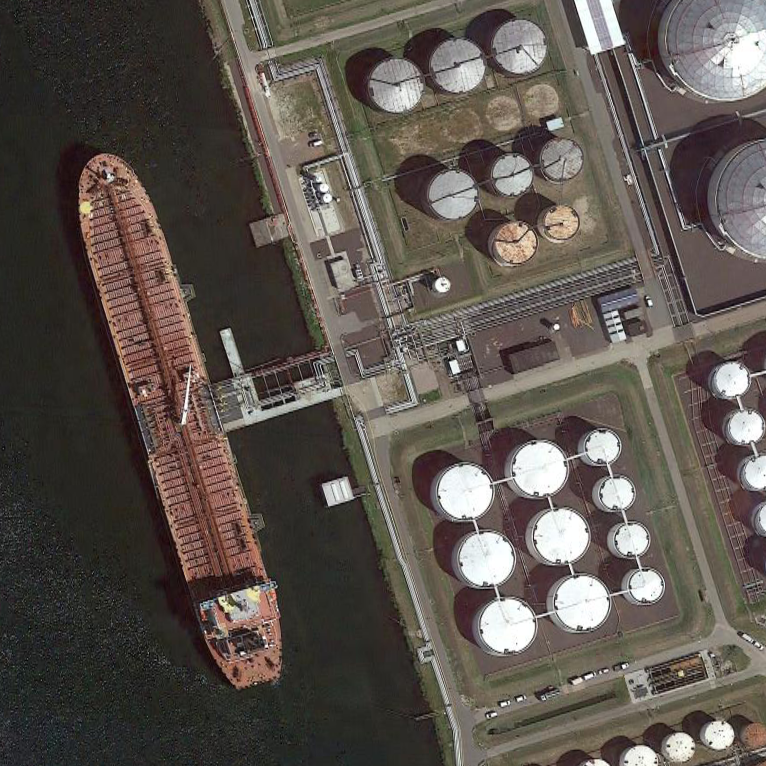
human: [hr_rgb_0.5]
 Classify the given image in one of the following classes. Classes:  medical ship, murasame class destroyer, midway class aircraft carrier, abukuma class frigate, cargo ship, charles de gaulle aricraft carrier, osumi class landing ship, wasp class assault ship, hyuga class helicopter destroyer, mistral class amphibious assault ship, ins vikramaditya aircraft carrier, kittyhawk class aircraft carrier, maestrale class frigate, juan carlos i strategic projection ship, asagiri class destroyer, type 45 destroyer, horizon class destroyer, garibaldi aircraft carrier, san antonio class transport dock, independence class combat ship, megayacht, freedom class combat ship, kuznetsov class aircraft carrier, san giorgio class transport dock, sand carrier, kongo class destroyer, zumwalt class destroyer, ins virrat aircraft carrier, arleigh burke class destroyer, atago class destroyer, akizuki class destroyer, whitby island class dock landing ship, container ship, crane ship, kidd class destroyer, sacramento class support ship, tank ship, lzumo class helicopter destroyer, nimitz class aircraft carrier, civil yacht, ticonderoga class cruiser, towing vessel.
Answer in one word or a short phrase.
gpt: Tank ship